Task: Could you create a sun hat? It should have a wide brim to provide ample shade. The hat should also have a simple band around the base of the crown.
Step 62:
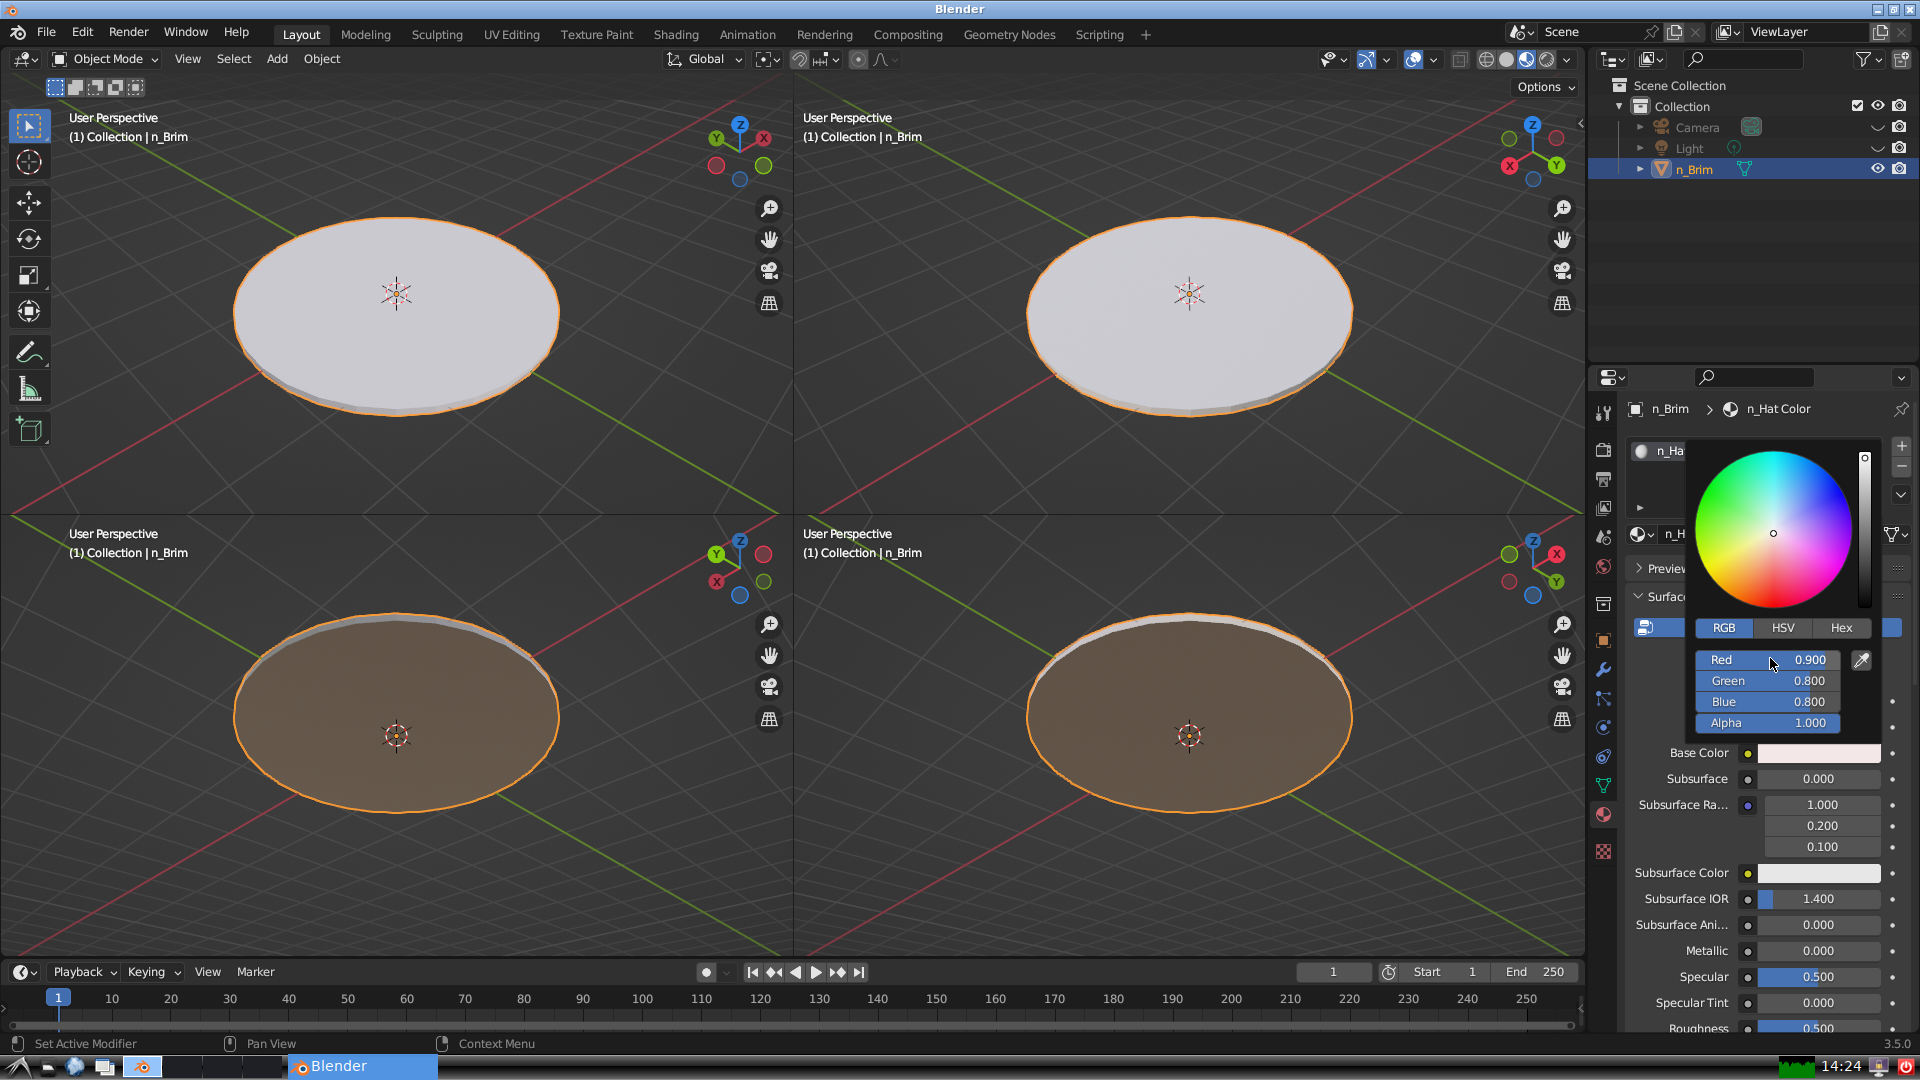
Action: {"mouse_move": [1770, 678]}